Question: Please tell me how to change the default direction(right to left) to left to right?

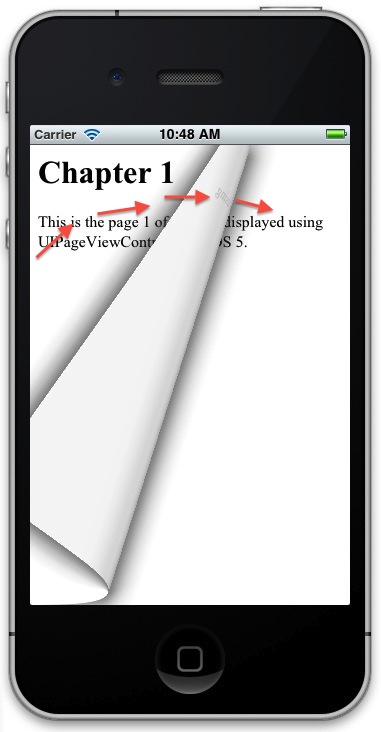
Answer: > the default for most configurations is
UIPageViewControllerSpineLocationMin which places the spine on the
left hand side or top of the screen depending on whether the
navigation orientation is horizontal or vertical. Similarly, .
hope this helps.
<URL>